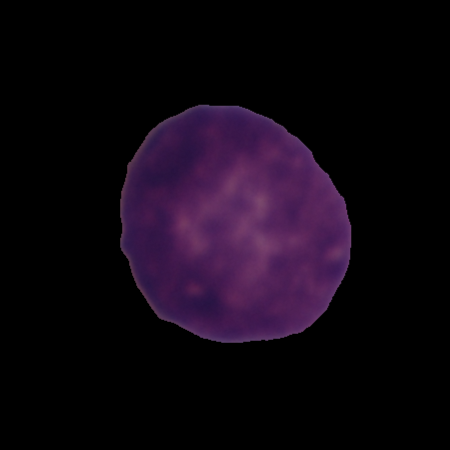
Label: cancer